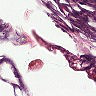
Metastatic tissue present: no